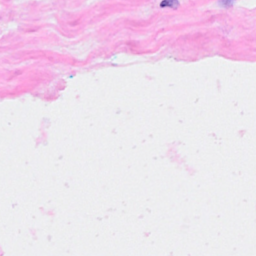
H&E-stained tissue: Breast